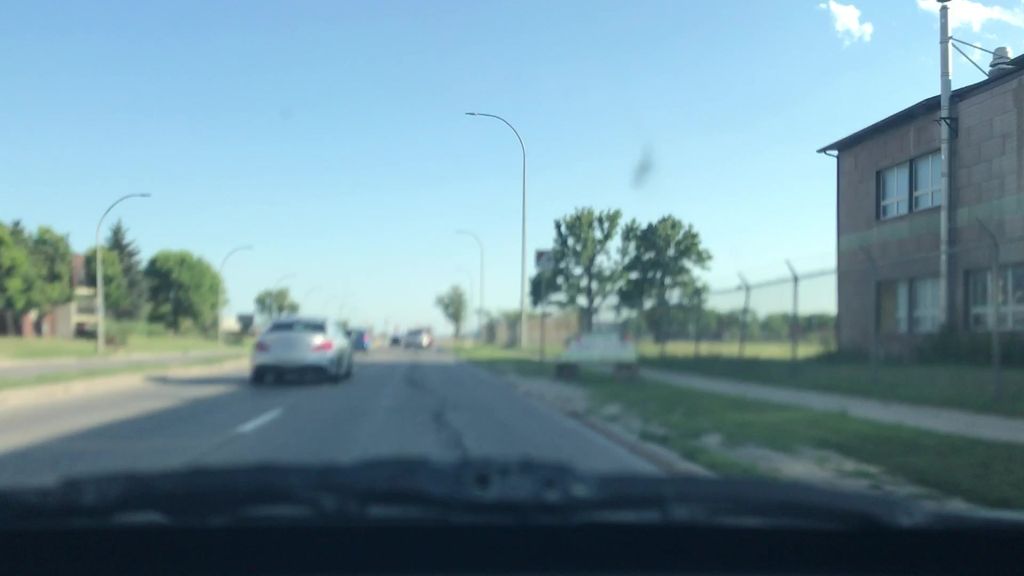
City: winnipeg